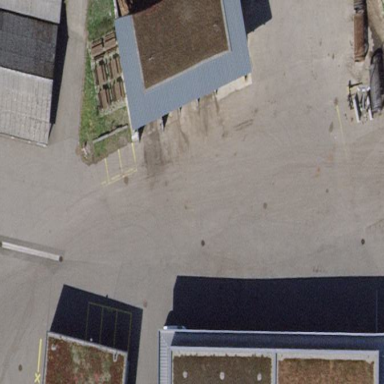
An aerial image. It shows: View of roof of building.